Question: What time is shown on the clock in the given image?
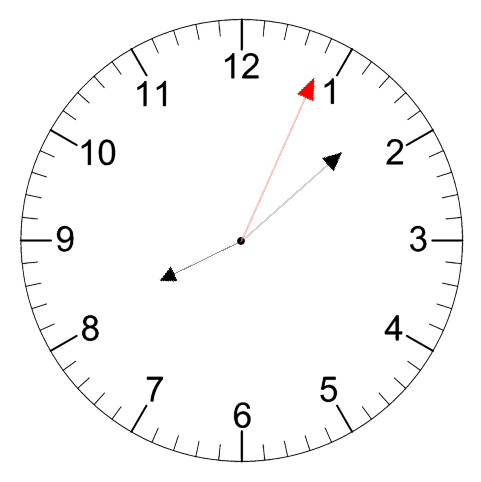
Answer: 08:08:04